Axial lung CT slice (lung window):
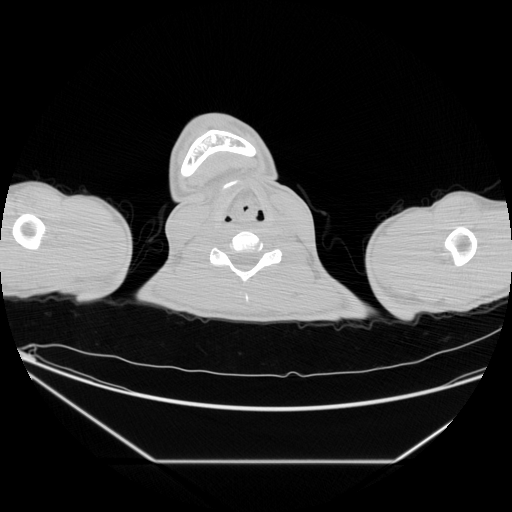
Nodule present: no